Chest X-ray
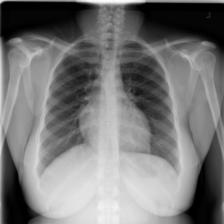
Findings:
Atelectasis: negative
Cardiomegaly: negative
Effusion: negative
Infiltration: negative
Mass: negative
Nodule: negative
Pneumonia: negative
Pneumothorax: negative
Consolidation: negative
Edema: negative
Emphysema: negative
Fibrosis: negative
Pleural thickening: negative
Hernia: negative